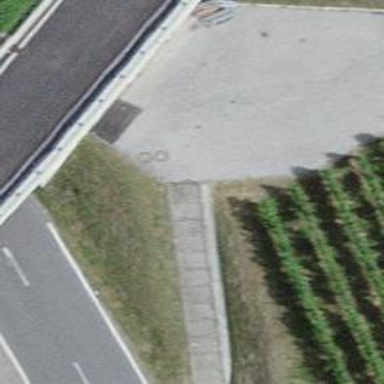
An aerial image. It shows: Road with steps.